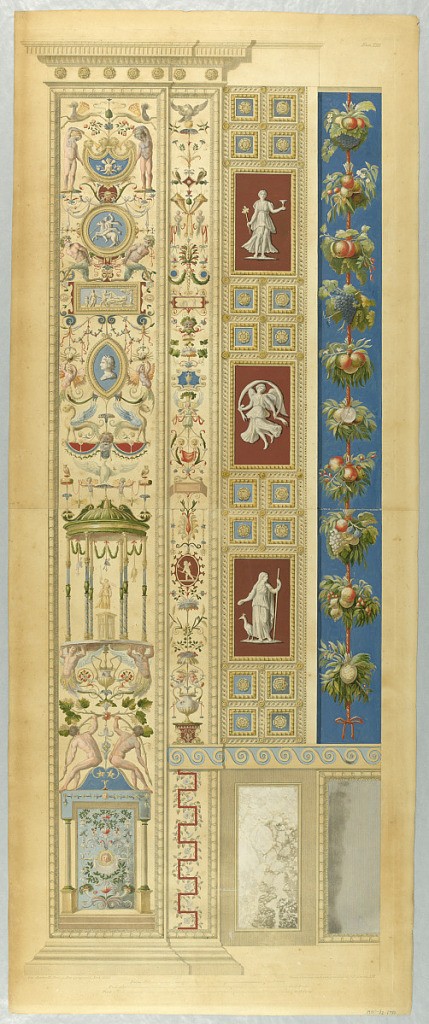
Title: Wall Decoration, Plate XIII from Le loggie di Rafaele nel Vaticano (Raphael's Loggia in the Vatican)
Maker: Giovanni Volpato, Italian, 1733 - 1803
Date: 1772–1777
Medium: Brush and watercolor, gouache over etching on white wove paper
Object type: Print
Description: Grotesque decoration.